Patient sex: M
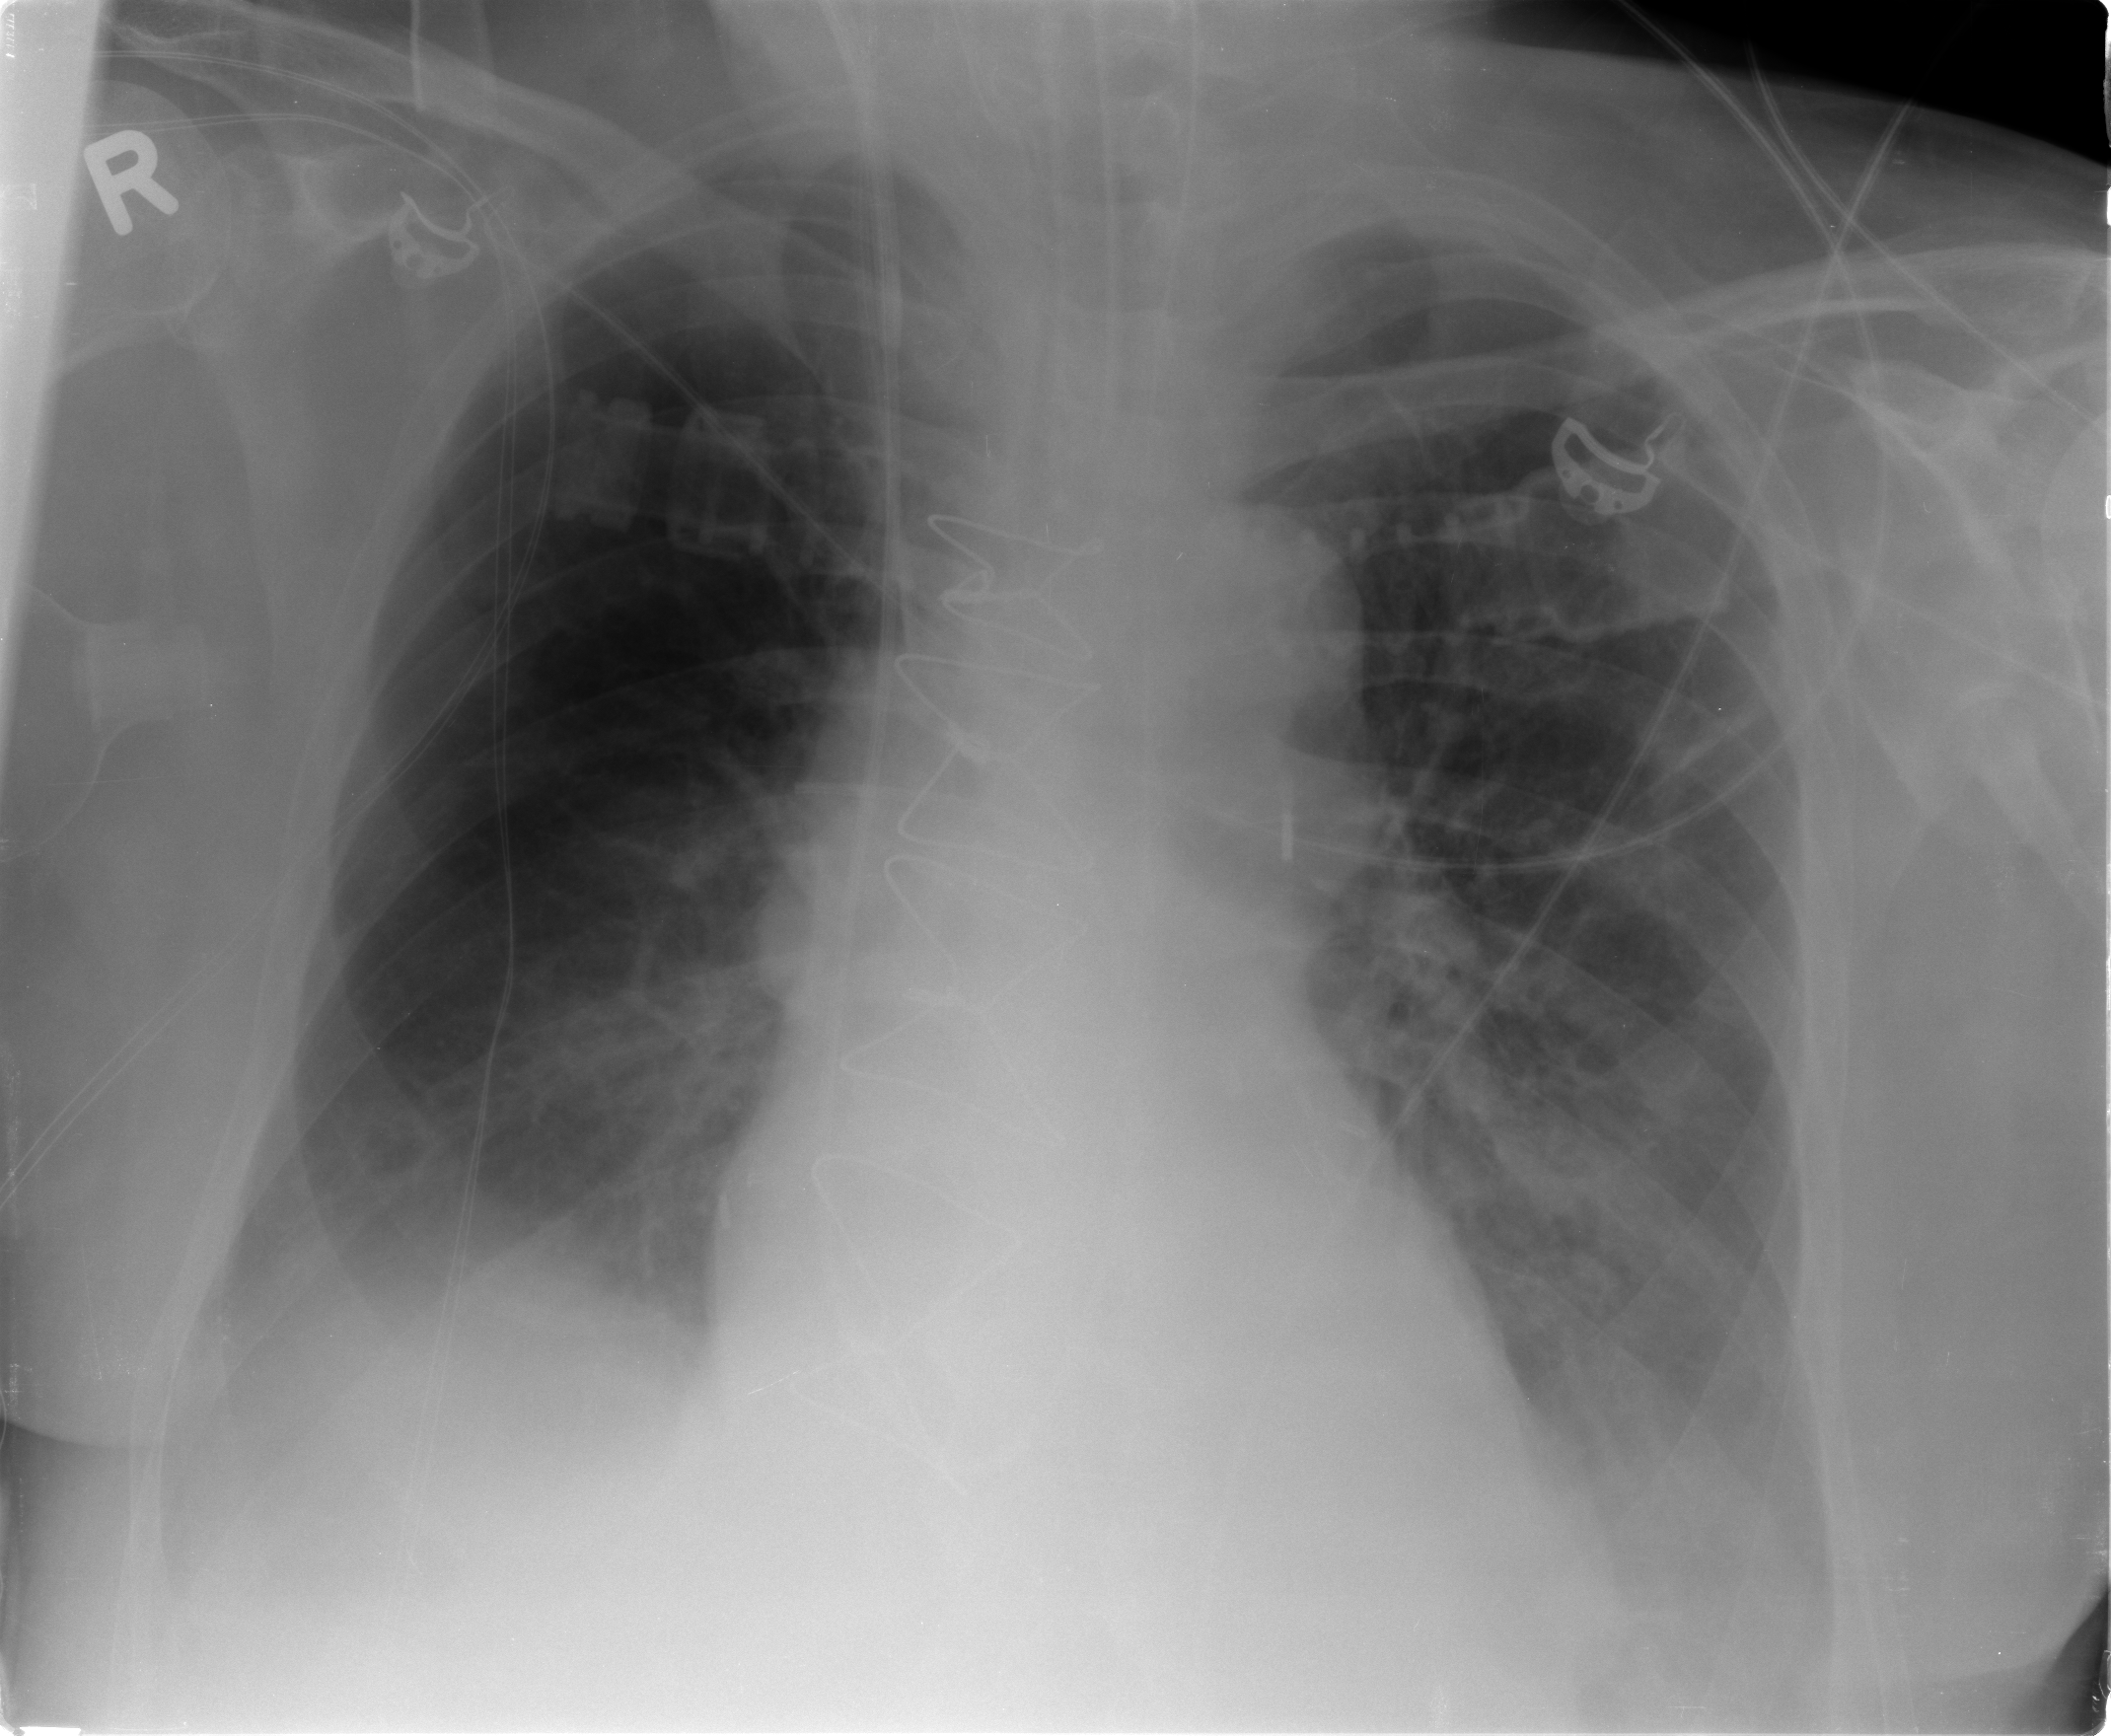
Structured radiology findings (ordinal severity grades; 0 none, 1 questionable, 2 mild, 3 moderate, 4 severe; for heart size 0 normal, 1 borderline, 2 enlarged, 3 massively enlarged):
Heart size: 0
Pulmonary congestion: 0
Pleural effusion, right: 2
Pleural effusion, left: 2
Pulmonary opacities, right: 1
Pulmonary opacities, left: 0
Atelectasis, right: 2
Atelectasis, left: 2